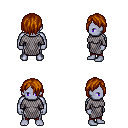
a pixel art fantasy rpg character, male body template, dark elf, purple skin, chain mail, red pants, brunette bangs hairstyle, four views (front, back, left, right), 2x2 character sprite sheet, small pixel art, hard edges, no anti-aliasing